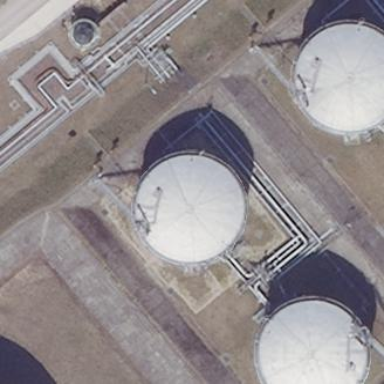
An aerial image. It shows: Storage tank that is man-made.